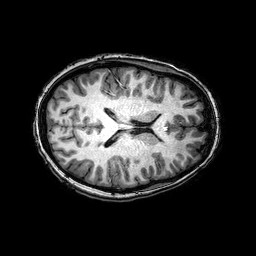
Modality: T1w
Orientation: axial